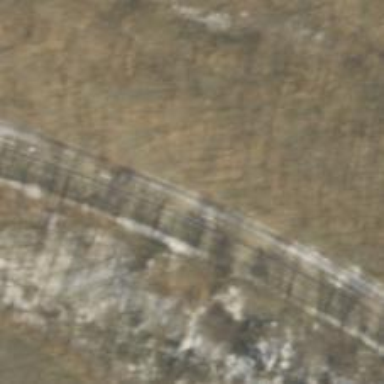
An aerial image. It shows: Railway track.